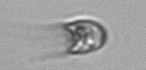
Label: Balanion